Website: apple
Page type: delivery-shipping
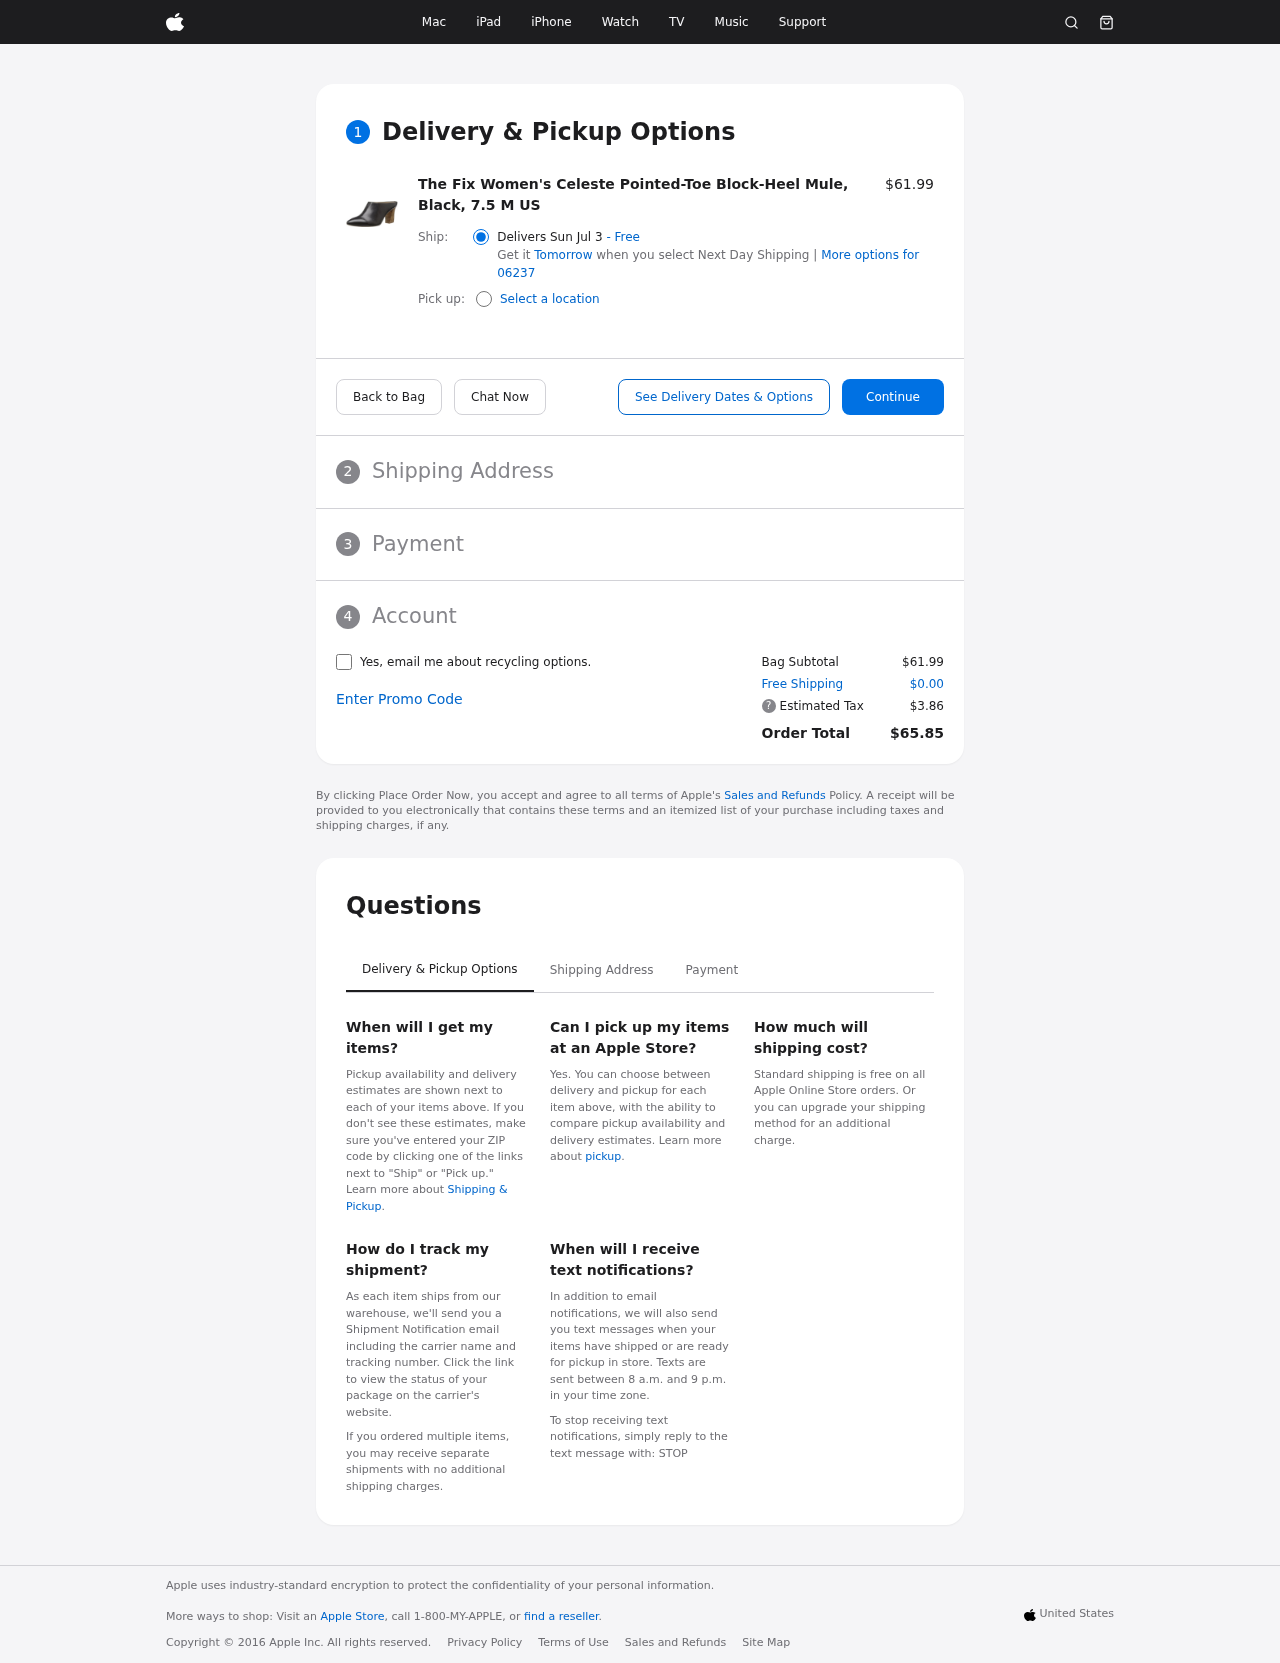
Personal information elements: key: PII_POSTCODE
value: More options for 06237
Product elements: key: PRODUCT1_NAME
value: The Fix Women's Celeste Pointed-Toe Block-Heel Mule, Black, 7.5 M US
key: PRODUCT1_PRICE
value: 61.99
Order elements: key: ORDER_DELIVERY_DATE
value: Delivers Sun Jul 3
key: ORDER_SUBTOTAL
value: $61.99
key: ORDER_SHIPPING_COST
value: $0.00
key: ORDER_TAX
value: $3.86
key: ORDER_TOTAL
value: $65.85